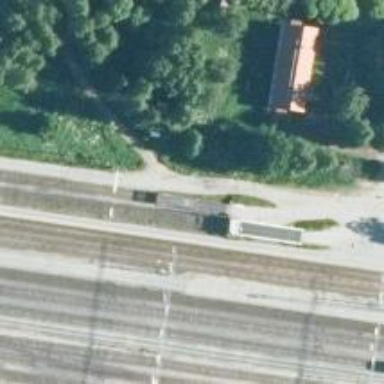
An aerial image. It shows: Car shuttle railway.